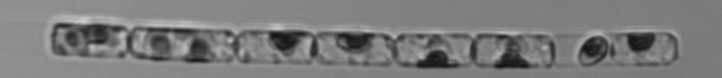
Label: Guinardia_delicatula_TAG_internal_parasite